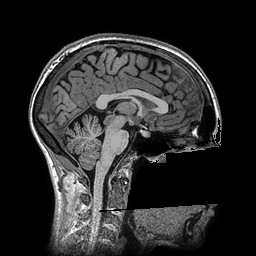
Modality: T1w
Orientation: sagittal
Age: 30
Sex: female